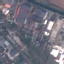
Land use / land cover: Industrial